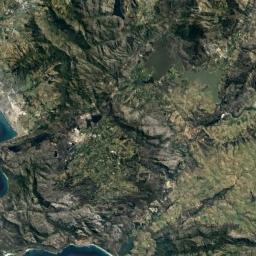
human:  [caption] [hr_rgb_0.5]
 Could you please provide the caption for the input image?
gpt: The mountain has a rugged surface and is covered with some vegetation .

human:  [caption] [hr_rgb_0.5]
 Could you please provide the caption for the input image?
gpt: The mountain is full of green plants with a blue river .

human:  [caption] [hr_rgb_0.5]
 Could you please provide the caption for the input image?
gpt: There are many trees on the mountain .

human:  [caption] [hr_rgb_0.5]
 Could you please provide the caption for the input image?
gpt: Eighty percent of the area on this mountain is covered by vegetation .

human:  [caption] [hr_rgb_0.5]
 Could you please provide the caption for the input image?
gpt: There are some ravines on the green and brown mountain .